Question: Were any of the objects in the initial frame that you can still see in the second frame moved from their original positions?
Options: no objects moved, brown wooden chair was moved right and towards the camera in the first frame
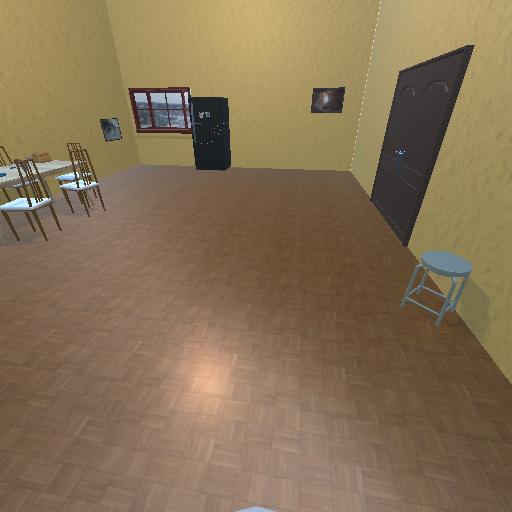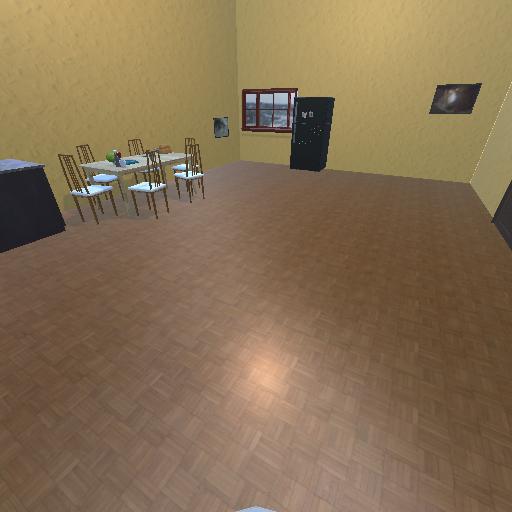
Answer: no objects moved